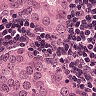
Metastatic tissue present: yes